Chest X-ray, PA view. Patient: 20 years old, sex M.
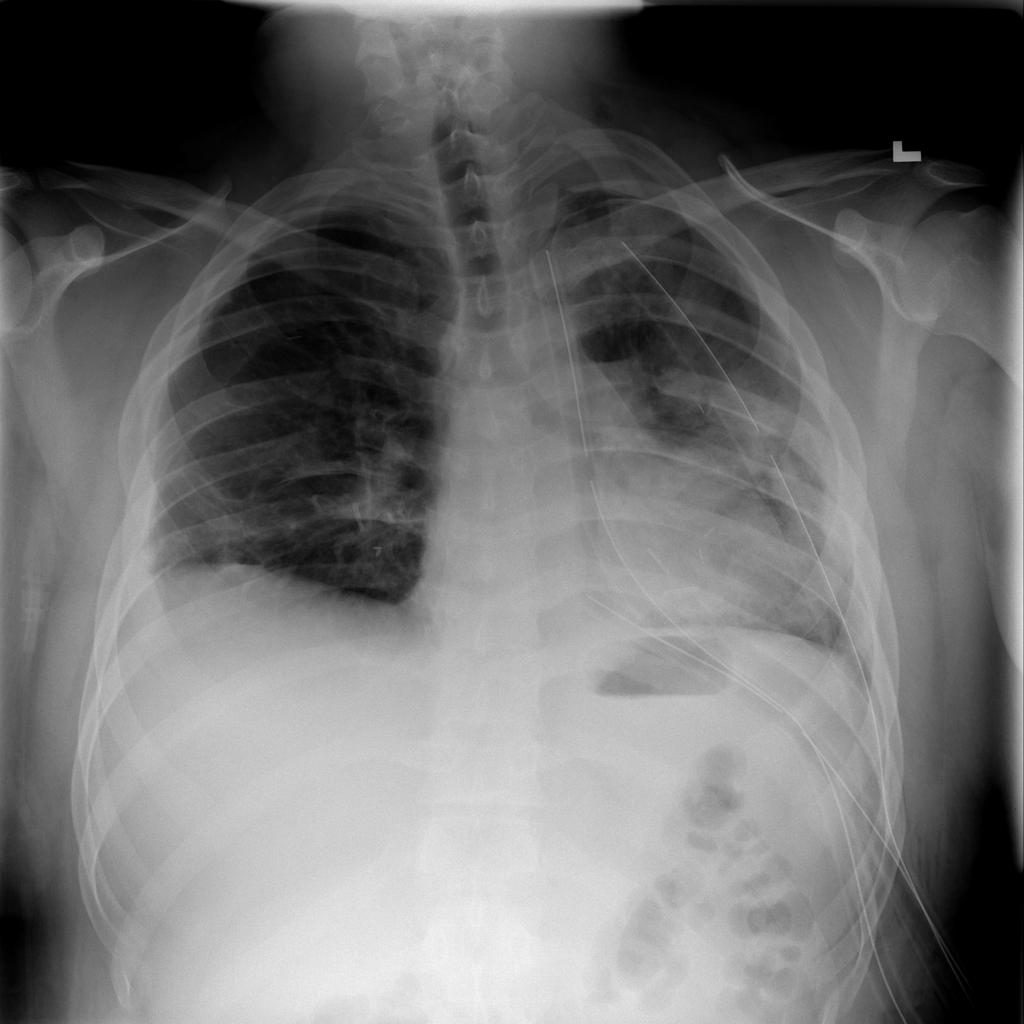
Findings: Pneumothorax